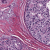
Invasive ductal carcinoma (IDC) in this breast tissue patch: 0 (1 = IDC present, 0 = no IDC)